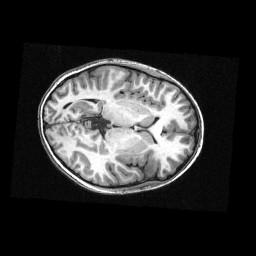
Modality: T1w
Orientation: axial
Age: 12
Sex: male
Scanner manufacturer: siemens
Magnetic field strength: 3 T
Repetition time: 2.3 s
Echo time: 0.00336 s